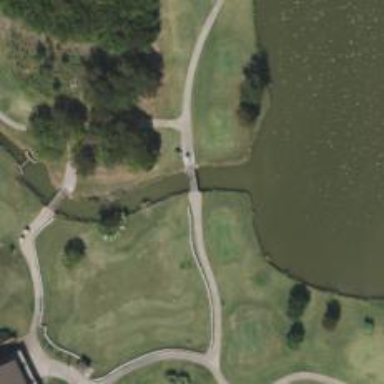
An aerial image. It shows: Bridge over path used as golf cartpath.